Question: I am trying to add this:
'''
if (question_counter==10){
$query3 = "SELECT answer_points WHERE participation_id=".$participation_id;
$dbc->query($query3)
}
'''
This is supposed to get all the answer_points where the participation_id = "something". This happens when I receive in my PHP function that question_counter has reached 10
I now want to perform an addition between all the results I receive in my query above so that I can find out a total score and store it as a variable.
How would I go about doing this efficiently?
I thought about writing queries for each answer where I get the participation_id and the question_counter to write the query, store each row result in a separate variable and add all those together. I think this is an overkill and dumb since I will have to write 10 queries to get each row's result.

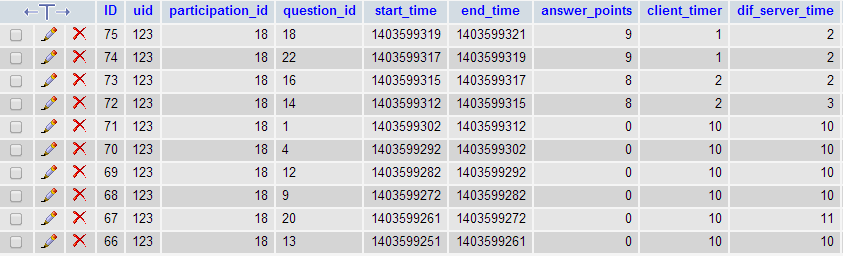
Answer: You can use MySQL's <URL>.
'''
SELECT SUM(columnName) AS totalScore FROM tableName WHERE id = 34;
'''